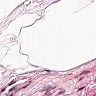
Metastatic tissue present: no